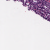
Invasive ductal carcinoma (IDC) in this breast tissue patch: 1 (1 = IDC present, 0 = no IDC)